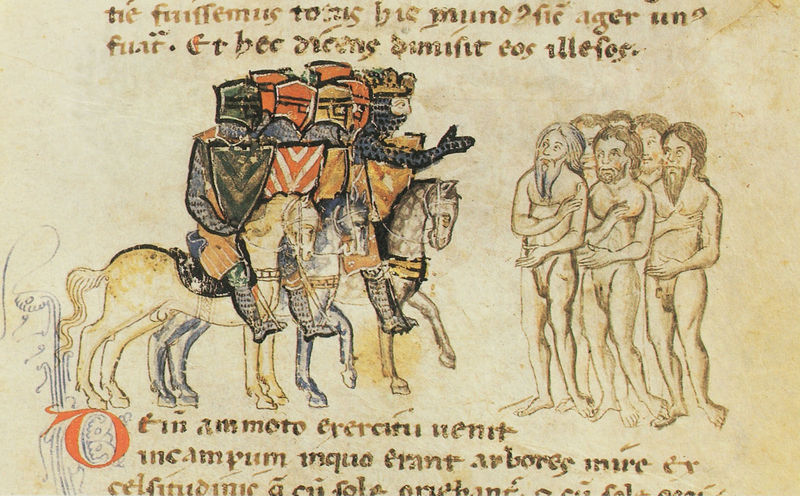
Titel: Alexanderroman
Institution: Leipzig, Stadtbibliothek
Schlagwörter: blau, mann, nackt, männer, rot, bart, krone, pferd, pferde, reiter, schrift, könig, soldaten, nackte, schild, helm, ritter, mittelalter, altdeutsch, latein, schilde, perfd, lateii